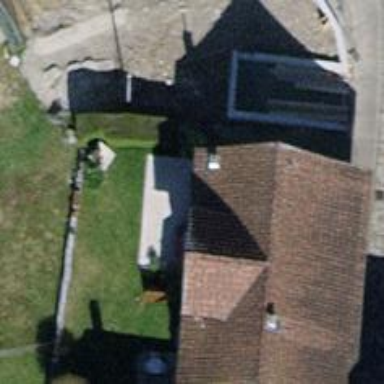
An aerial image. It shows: Detached building with pitched roof.